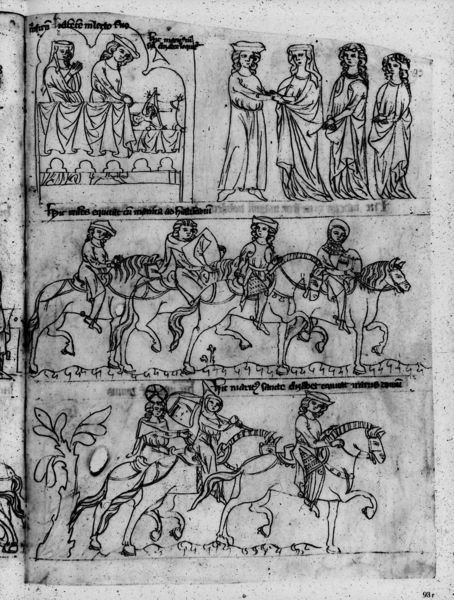
Titel: Krumauer Bildcodex
Institution: Wien, Österreichische Nationalbibliothek
Schlagwörter: baum, frauen, menschen, mädchen, frau, hut, männer, schwarz, weiss, zeichnung, haube, falten, geschichte, kleidung, gewand, gewänder, krone, pferd, pferde, reiter, huf, hufe, reiten, ritt, schrift, bogen, könig, soldaten, bett, palme, faltenwurf, gemach, buch, druck, seite, schwarzweiß, soldat, helm, ritter, jagd, hufen, buchseite, reise, krieger, kruzifix, ausreiten, kreuzzug, elisabeth, szenen, dreiteilig, kronen, buchillustration, kronnen